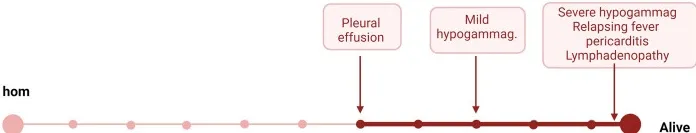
Clinical expression, treatment, and outcome in family members carrying biallelic (red timelines) or monoallelic (purple timelines) pathogenic variants of ADA2. For each person, the period following the first presentation of disease is represented by a bold bar. het, heterozygous; hom, homozygous; CCS, corticosteroids; TNF, tumor necrosis factor; IGRT, immunoglobulin replacement therapy.
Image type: chart (chart)